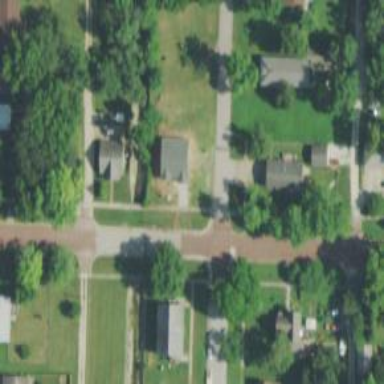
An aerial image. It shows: Residential road.